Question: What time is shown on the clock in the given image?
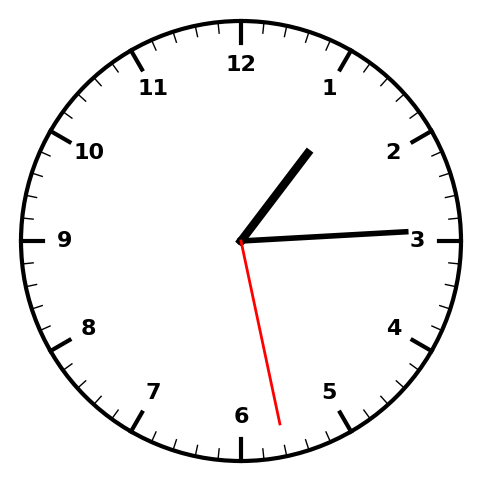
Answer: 01:14:28